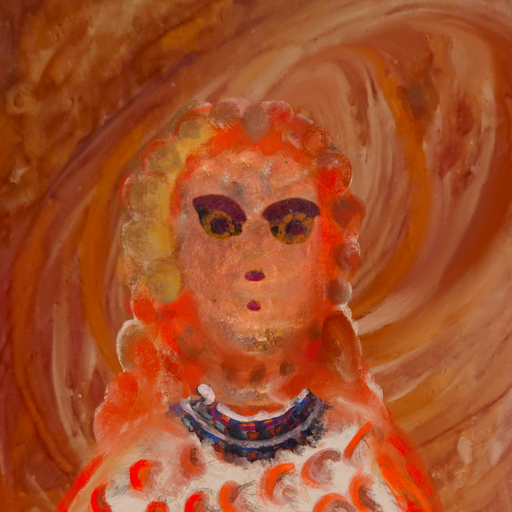
Background: Pious_Lady, Head And Neck Front: Boggyland, Face Front: Doll, Bust: Rupkatha, Hair Front: Rupkatha, Head Accessory: Blank, Second Necklace: Blank, Necklace: Hypocrite_1, Baby: Blank